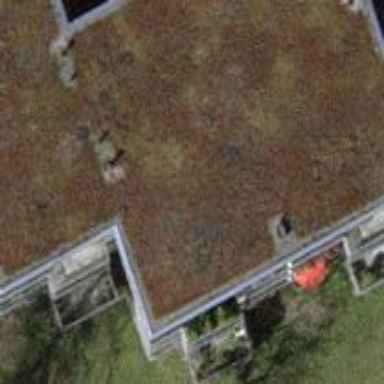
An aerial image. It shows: Building with flat roof.